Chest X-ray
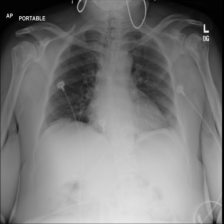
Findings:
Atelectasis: negative
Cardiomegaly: negative
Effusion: negative
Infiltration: positive
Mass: negative
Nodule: negative
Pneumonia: negative
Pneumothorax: negative
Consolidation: negative
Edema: negative
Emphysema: negative
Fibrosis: positive
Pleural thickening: negative
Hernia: negative